Field crop: maize
Growth stage: 2
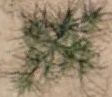
Species: salsola